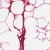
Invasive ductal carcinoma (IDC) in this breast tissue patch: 0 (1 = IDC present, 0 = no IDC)